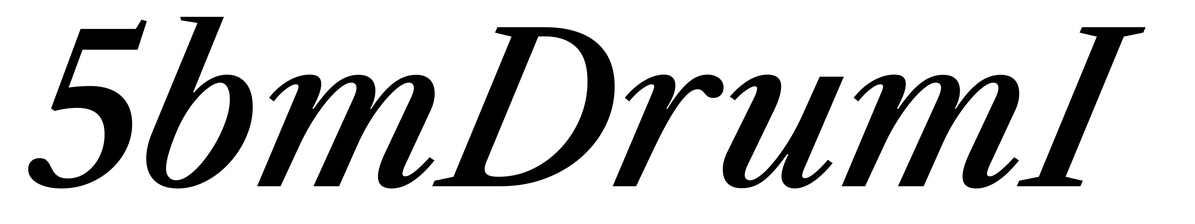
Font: LibreCaslonText-Italic_Medium_Italic